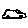
Label: car